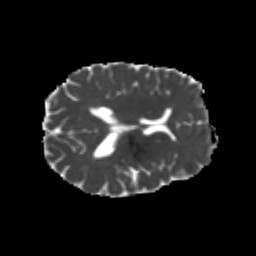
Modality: MD
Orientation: axial
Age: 24
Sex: male
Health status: healthy
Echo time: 0.074 s